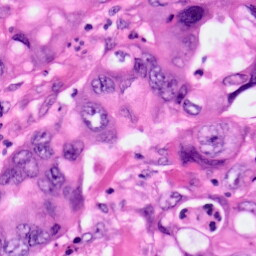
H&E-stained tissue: Pancreatic